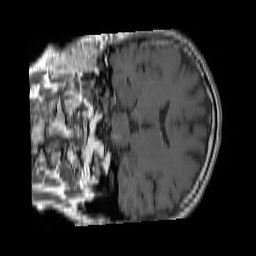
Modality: T1w
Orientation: coronal
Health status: ill
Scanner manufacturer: siemens
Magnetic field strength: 1.5 T
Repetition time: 0.477 s
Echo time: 0.0081 s